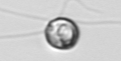
Label: flagellate_morphotype1